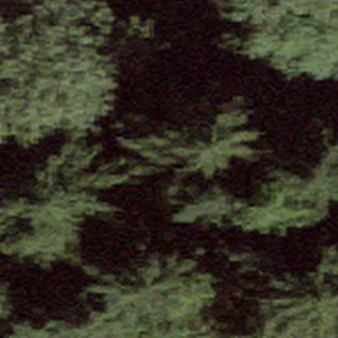
Label: other